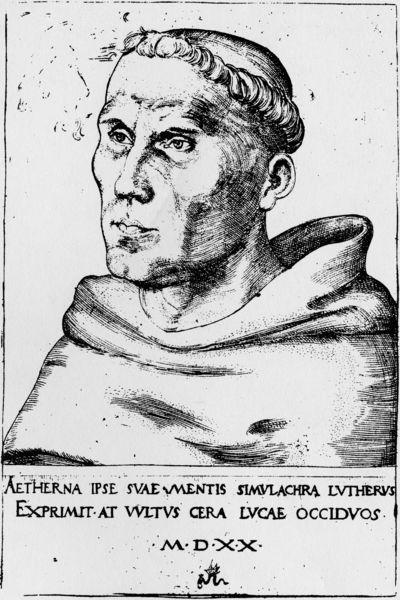
Titel: Bildnis von Martin Luther als Augustinermönch
Künstler: Lucas d.Ä. Cranach
Institution: (Seriendruck)
Schlagwörter: kopf, mann, umhang, weiß, grau, haar, mund, nase, ohr, schwarz, stirn, zeichnung, blick, augen, bibel, falten, gesicht, kragen, mensch, bildnis, hals, portrait, porträt, signatur, kirche, haare, kutte, augenbrauen, brustbild, kinn, lippen, locken, ohren, renaissance, holzschnitt, schrift, backen, datierung, grafik, graphik, ernst, inschrift, datum, wange, dreiviertelprofil, striche, unterschrift, buch, glaube, religion, torso, druck, schwarz weiss, schraffur, radierung, stich, seite, text, haarkranz, kranz, bildniss, halbglatze, buchdruck, jahr, serie, wangenknochen, halbprofil, mittelalter, mönch, luther, wei?, zeilen, dürer, kupferstich, kapuze, tonsur, latein, lateinisch, römische zahlen, geischt, albrecht dürer, reformation, abt, druckschrift, martin luther, thesen, protestantisch, cranach, aetherna, ipse, luther als augustiner, luther als augustinermönch, luther als mönch, schwarzweis, svae, grien, 16. jahrhundert, 1520, 1517